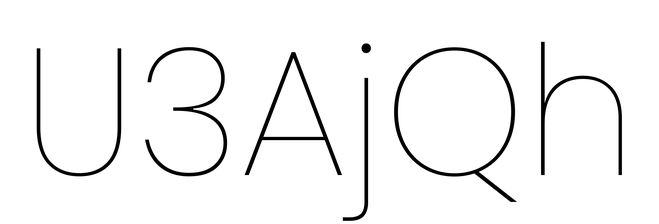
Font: Poppins-Thin